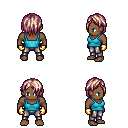
a pixel art fantasy rpg character, male body template, human, dark skin, teal pirate shirt, metal pants, white blonde bangs hairstyle, gold gloves, four views (front, back, left, right), 2x2 character sprite sheet, small pixel art, hard edges, no anti-aliasing